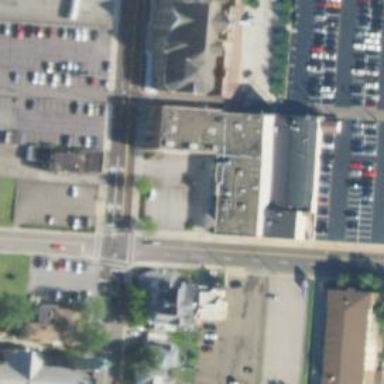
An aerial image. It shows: Commercial building.